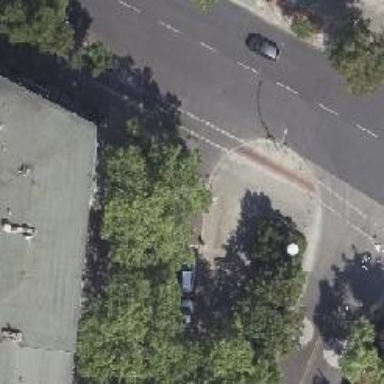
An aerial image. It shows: Asphalt footway with unmarked crossing.